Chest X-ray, AP view. Patient: 16 years old, sex M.
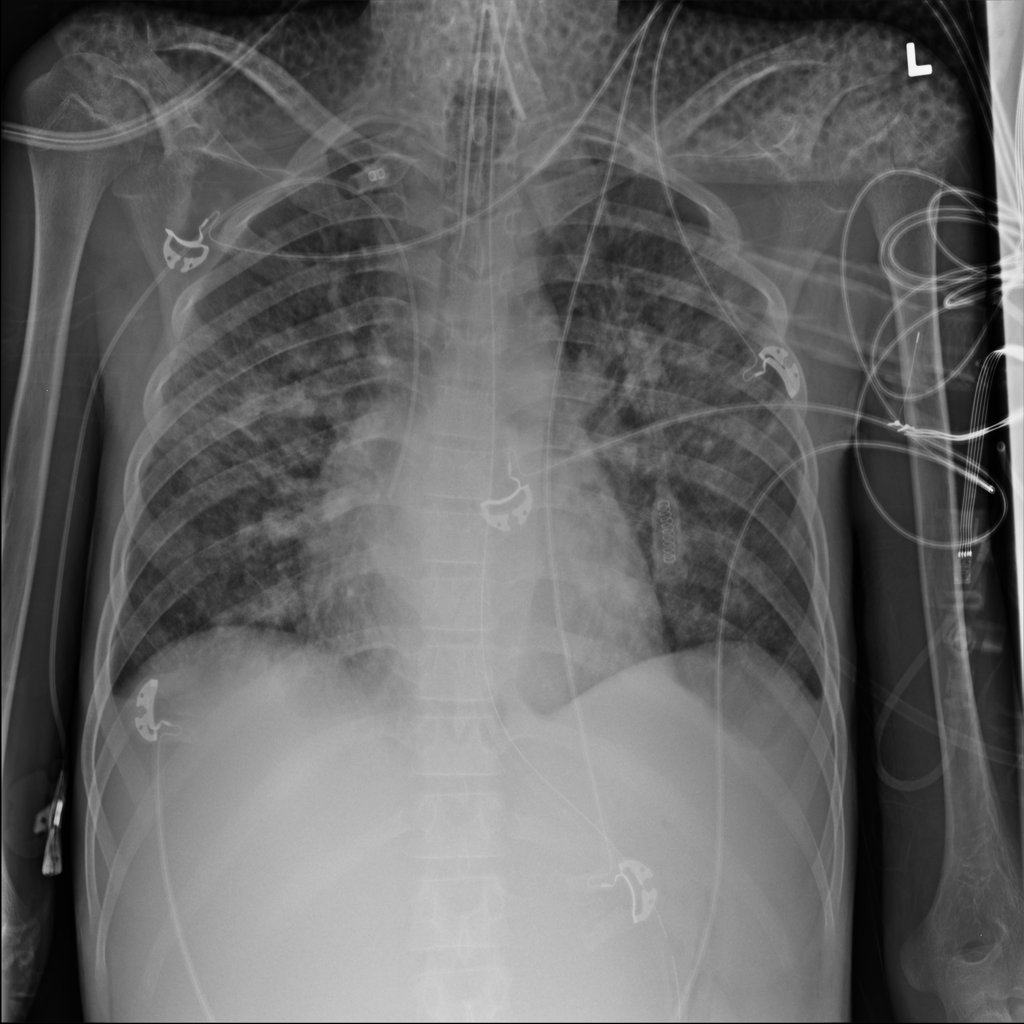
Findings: Consolidation, Effusion